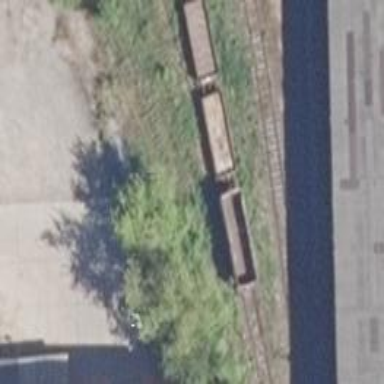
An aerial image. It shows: Railway switch.